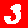
Digit: 3